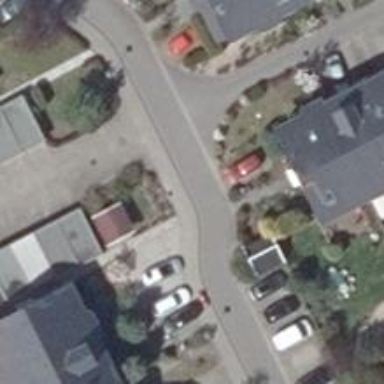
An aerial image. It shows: Asphalt road designated as living street.